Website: bh-photo
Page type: billing-address
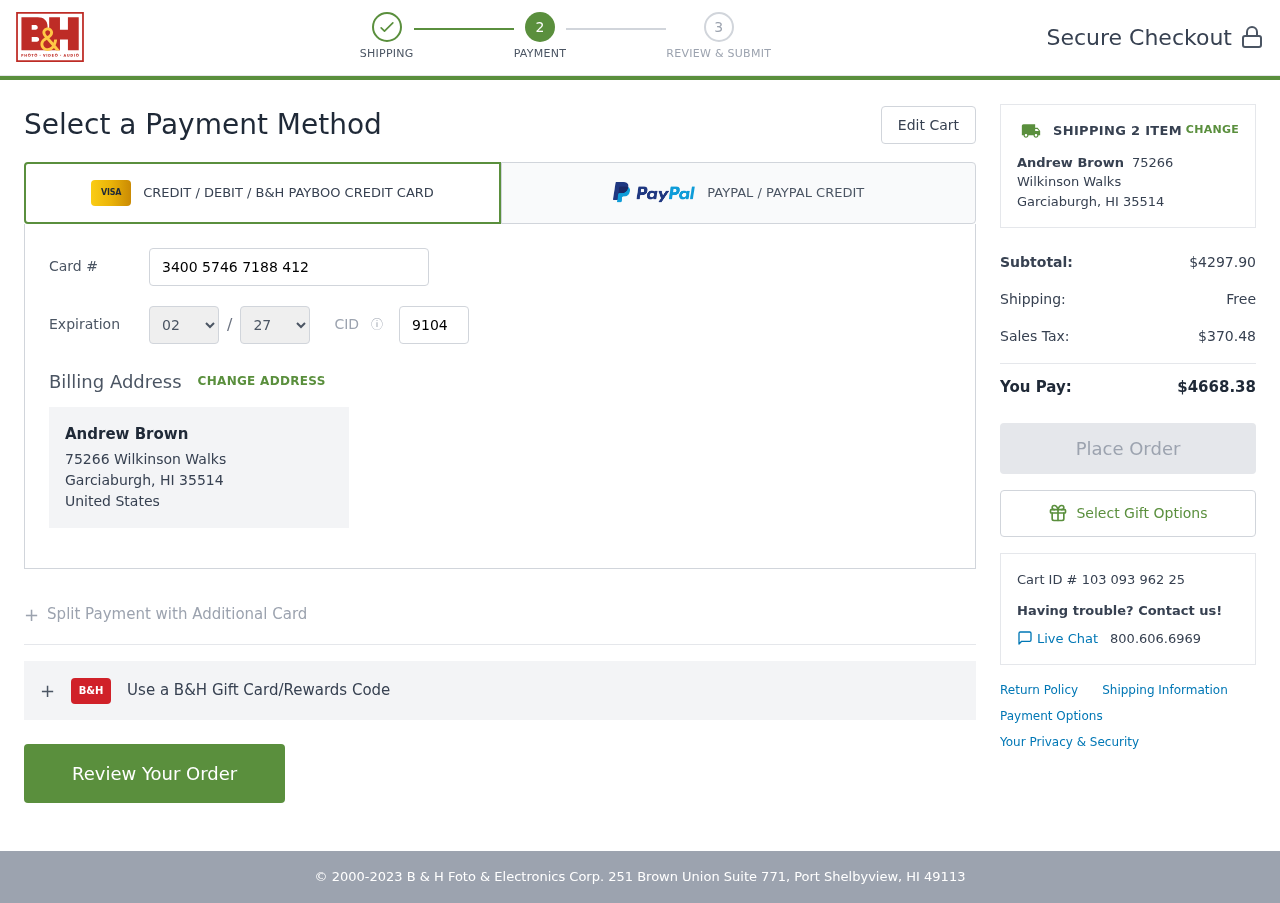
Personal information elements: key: PII_CARD_CVV
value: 9104
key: PII_CARD_EXPIRY_MONTH
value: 02
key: PII_CARD_EXPIRY_YEAR
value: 27
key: PII_CARD_NUMBER
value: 3400 5746 7188 412
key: PII_CITY_STATE_ZIP
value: Garciaburgh, HI 35514
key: PII_COUNTRY
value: United States
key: PII_FULLNAME
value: Andrew Brown
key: PII_STREET
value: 75266 Wilkinson Walks
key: PII_FULLNAME2
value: Andrew Brown
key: PII_STREET2
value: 75266 Wilkinson Walks
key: PII_CITY_STATE_ZIP2
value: Garciaburgh, HI 35514
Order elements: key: ORDER_NUM_ITEMS
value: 2
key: ORDER_SUBTOTAL
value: $4297.90
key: ORDER_SHIPPING_COST
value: Free
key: ORDER_TAX
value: $370.48
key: ORDER_TOTAL
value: $4668.38
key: ORDER_ID
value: Cart ID # 103 093 962 25